Field crop: maize
Growth stage: 2
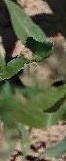
Species: maize